【题型】解答题　【知识点】平面几何　【难度】medium
\begin{tabular}{|p{0.35\textwidth}|p{0.55\textwidth}|}
\hline
老师提出的问题：& 同学们的方案：\\
如图，在平行四边形$ABCD$中，$AD < AB$，$\angle A$为锐角。在对角线$BD$上如何确定点$E$、$F$的位置，使四边形$AECF$为平行四边形？&
方案1：分别作$AE$平分$\angle BAD$，$CF$平分$\angle BCD$，交$BD$于点$E$、$F$。\\
&方案2：取$BD$的两个三等分点$E$、$F$。\\
&方案3：在$BD$上任意取一点$E$，连接$AE$，再以$C$为圆心，$AE$长为半径画弧，交$BD$于点$F$。\\
\hline
\end{tabular}
\vspace{1em}
【解决问题】
(1) 写出以上三种方案中正确方案，并选择一种正确的方案，在图1中画出图形，并说明理由；
(2) 除了这些同学们已经研究的方案之外，你还有其他方案吗？请写出方案，画出图形，并说明理由。

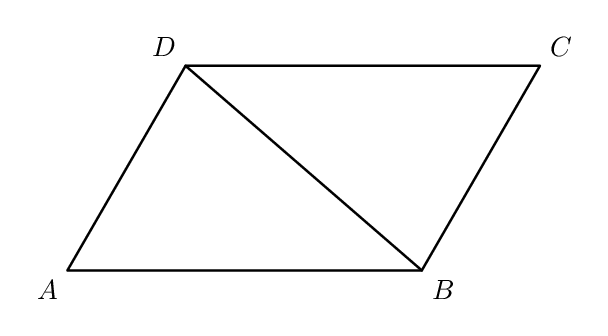
【解答】
【详解】(1) 解：方案1和2正确；
选择方案1证明：
如图所示：

$\because$ 四边形$ABCD$是平行四边形，
$\therefore DC \parallel AB,\ DC=AB,\ AD \parallel BC,\ AD=BC,\ \angle DAB = \angle BCD,\ \angle ADC = \angle ABC$。
$\because AE$平分$\angle BAD$，$CF$平分$\angle BCD$，
$\therefore \angle BAE = \angle DAE = \dfrac{1}{2}\angle DAB = \angle BCF = \angle DCF = \dfrac{1}{2}\angle DCB$。
$\because AD \parallel BC$，
$\therefore \angle ADE = \angle CBF$。
在$\triangle ADE$和$\triangle CBF$中，
\[
\begin{cases}
\angle DAE = \angle BCF, \\
AD = BC, \\
\angle ADE = \angle CBF,
\end{cases}
\]
$\therefore \triangle ADE \cong \triangle CBF \ (\text{ASA})$，
$\therefore AE = CF,\ \angle AED = \angle CFB$，
$\therefore \angle AEF = \angle CFE$，
$\therefore AE \parallel CF$，
所以四边形$AECF$为平行四边形。
---
方案2证明：
如图：

根据题意得：$DE = EF = BF$。
$\because$ 四边形$ABCD$是平行四边形，
$\therefore AD = BC,\ AD \parallel BC$，
$\therefore \angle ADE = \angle CBF$。
在$\triangle ADE$和$\triangle CBF$中，
\[
\begin{cases}
AD = BC, \\
\angle ADE = \angle CBF, \\
DE = BF,
\end{cases}
\]
$\therefore \triangle ADE \cong \triangle CBF \ (\text{SAS})$，
$\therefore AE = CF,\ \angle AED = \angle CFB$，
$\therefore \angle AEF = \angle CFE$，
$\therefore AE \parallel CF$，
所以四边形$AECF$为平行四边形。
---
方案3证明：
如图：

根据题意得：$AE = CF$。
$\because$ 四边形$ABCD$是平行四边形，
$\therefore AD = BC,\ AD \parallel BC$，
$\therefore \angle ADE = \angle CBF$。
根据已知得：$AE = CF$，$AD = BC$，$\angle ADE = \angle CBF$，
无法根据边边角证出$\triangle ADE$和$\triangle CBF$全等，
$\therefore$ 无法得到四边形$AECF$为平行四边形。
---
(2) 解：方案：在$BD$上取点$E$、$F$使得$DE = BF$，

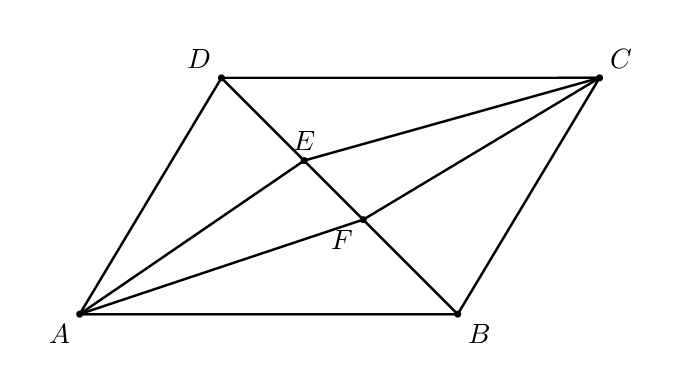
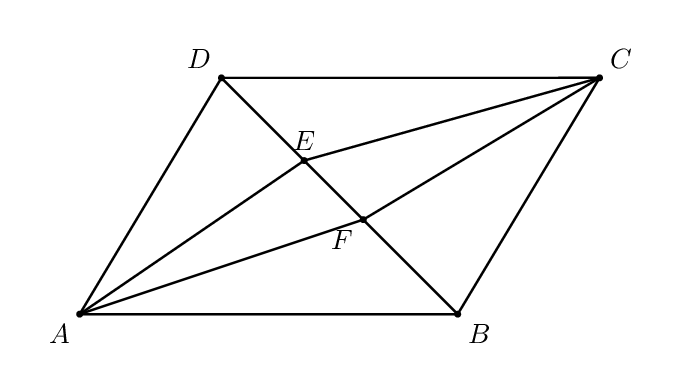
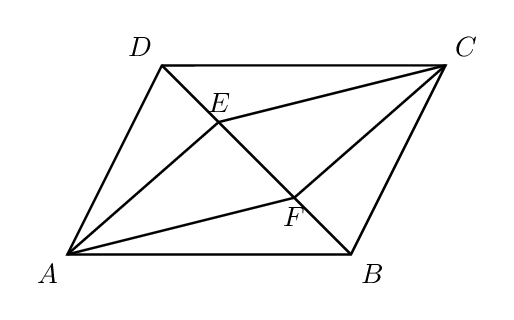